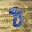
Label: 8